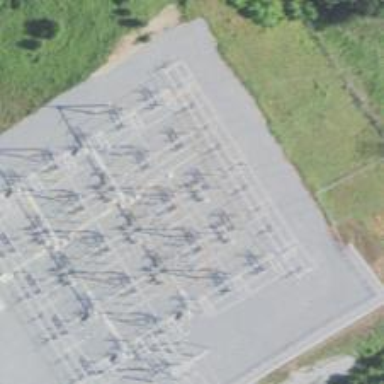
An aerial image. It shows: Switch for power supply.